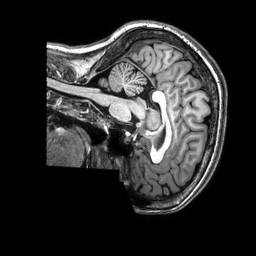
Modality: T1w
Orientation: sagittal
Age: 25
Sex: female
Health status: healthy
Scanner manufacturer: philips
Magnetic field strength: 3 T
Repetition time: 0.009 s
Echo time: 0.003996 s